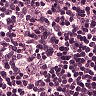
Metastatic tissue present: no